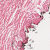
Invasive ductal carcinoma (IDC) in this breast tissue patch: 0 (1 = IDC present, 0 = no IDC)